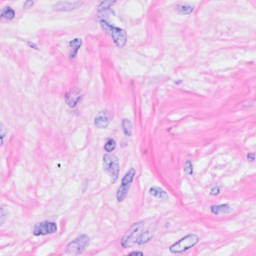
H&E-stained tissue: Breast